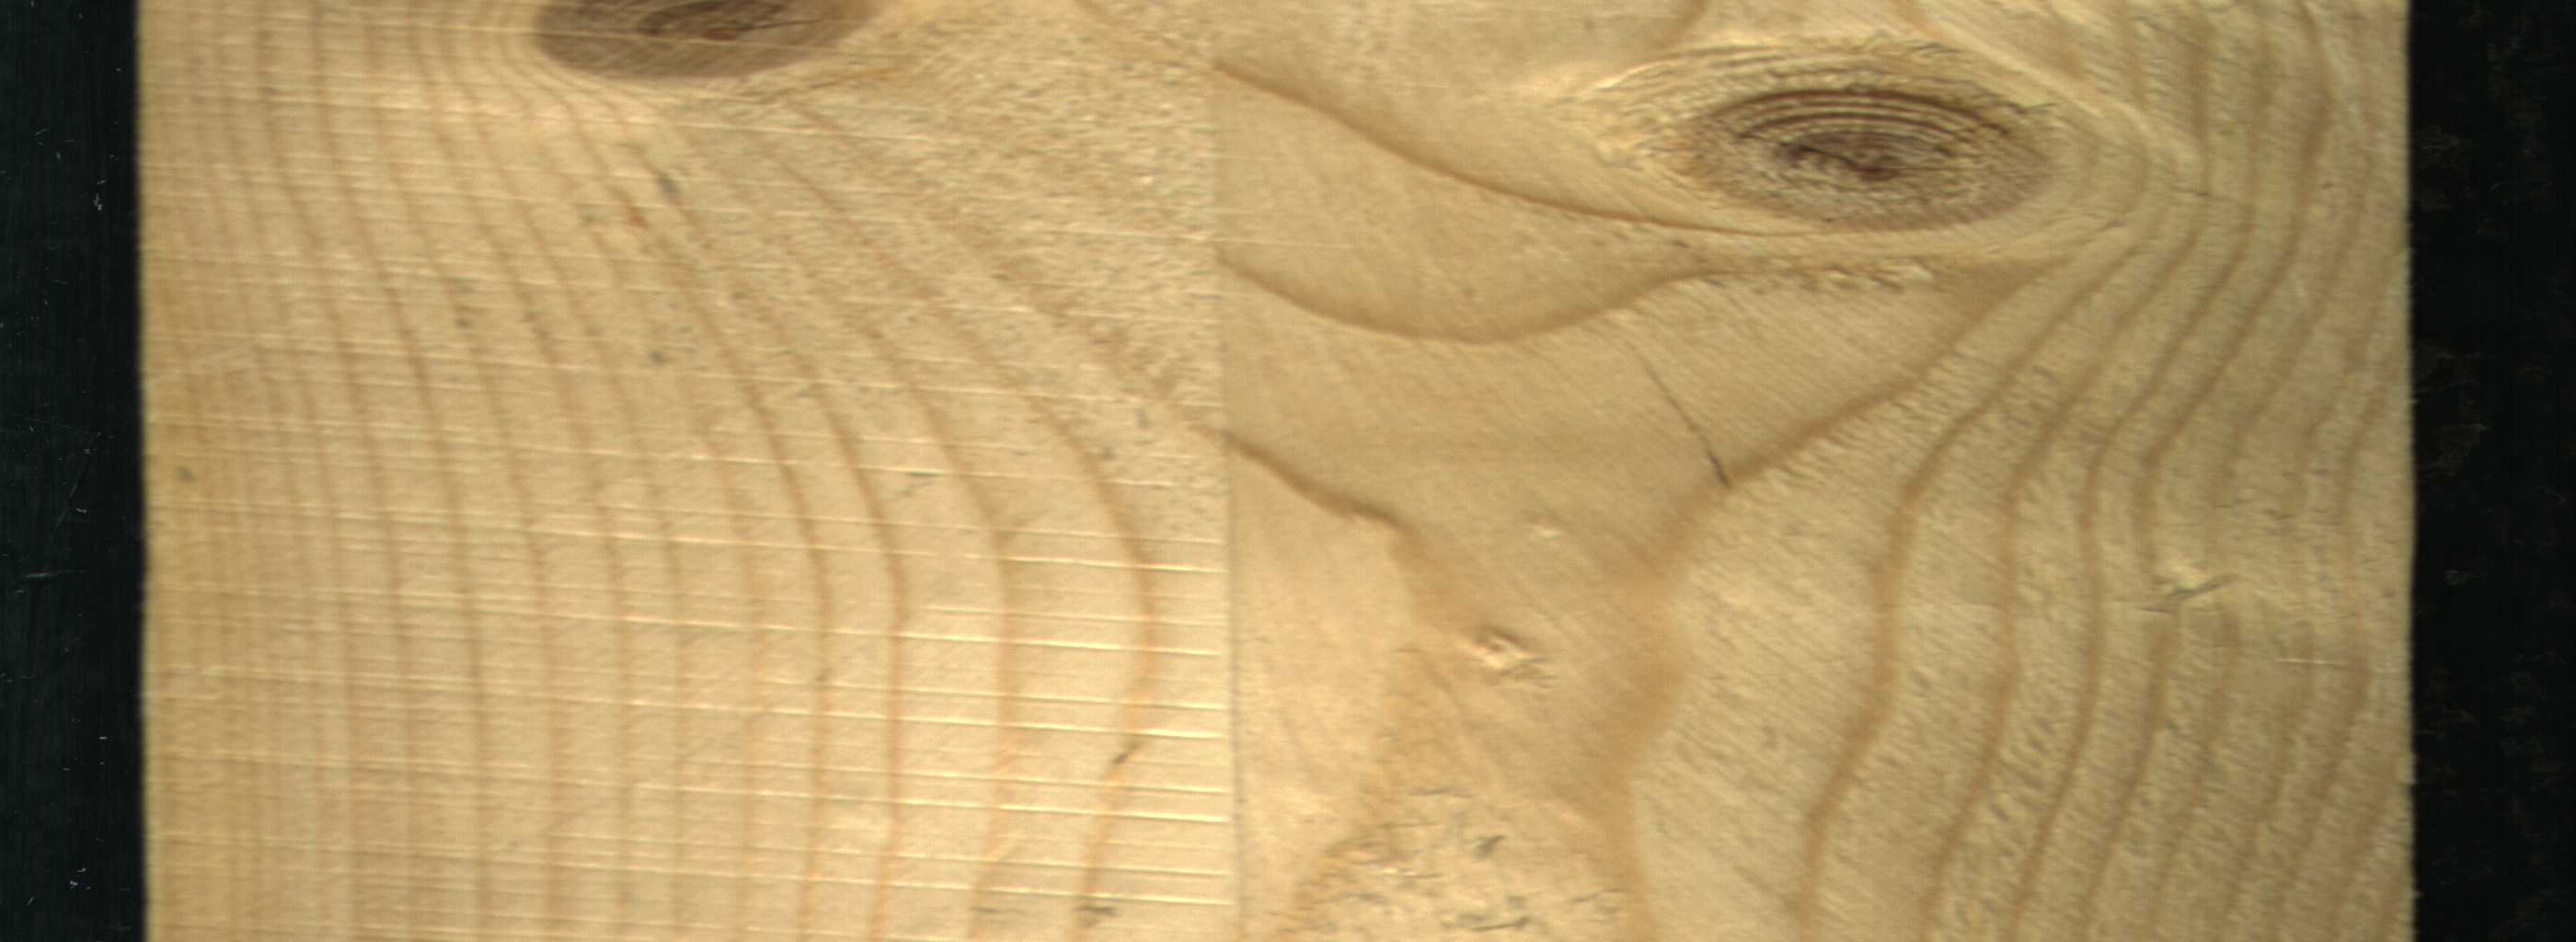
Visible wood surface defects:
knot_with_crack
Dead_Knot
Live_Knot